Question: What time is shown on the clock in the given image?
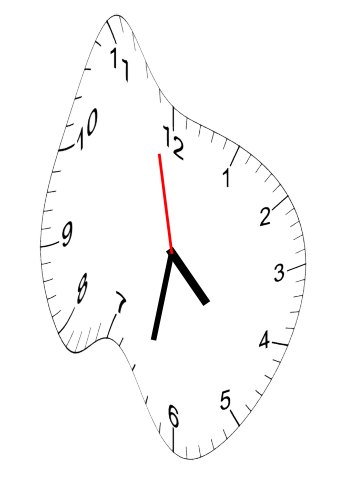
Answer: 04:31:58